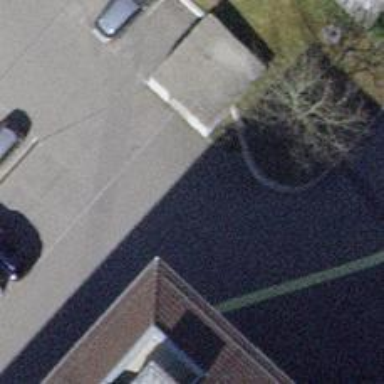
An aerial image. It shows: Asphalt parking aisle road.